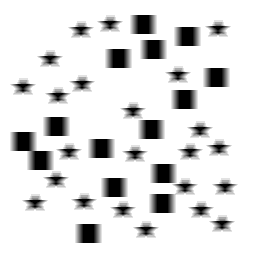
Squares: 15
Triangles: 0
Stars: 23
Total shapes: 38